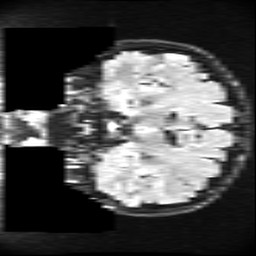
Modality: FLAIR
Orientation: coronal
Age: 30
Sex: male
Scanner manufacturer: ge
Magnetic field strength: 3 T
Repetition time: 11 s
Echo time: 0.1497 s